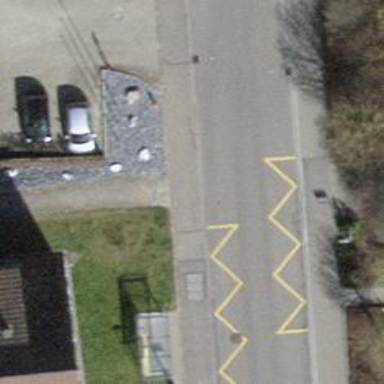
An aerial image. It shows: Bus stop equipped with public transport stop position.